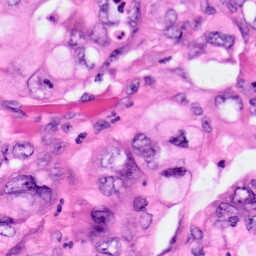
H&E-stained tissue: Pancreatic